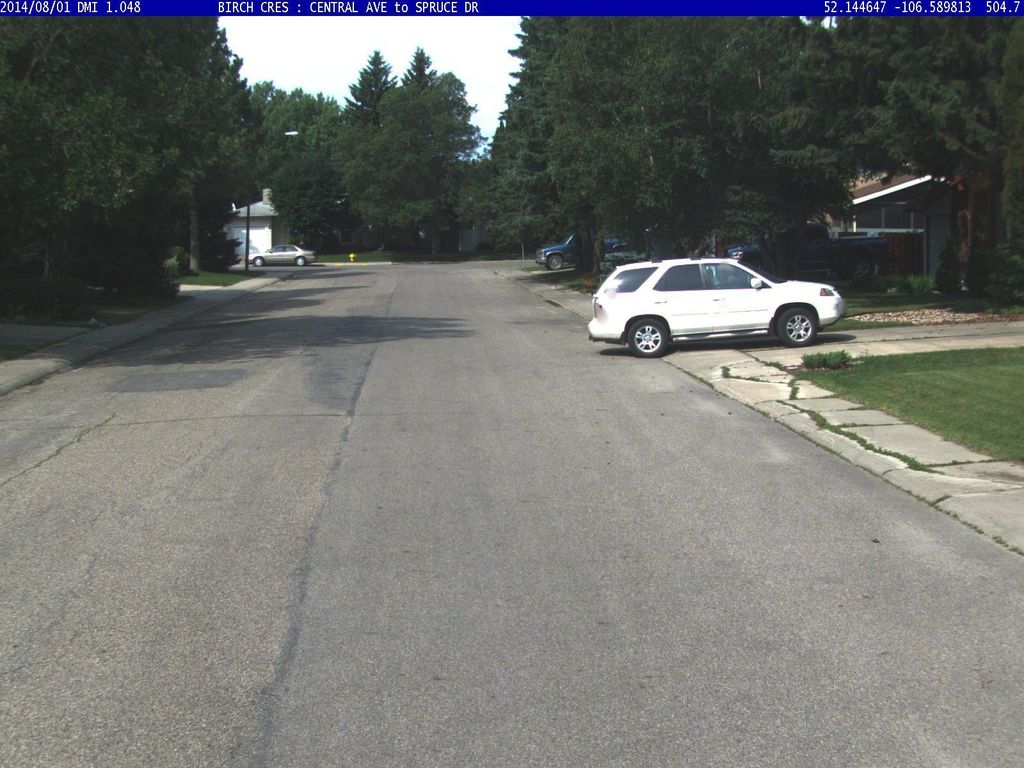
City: saskatoon